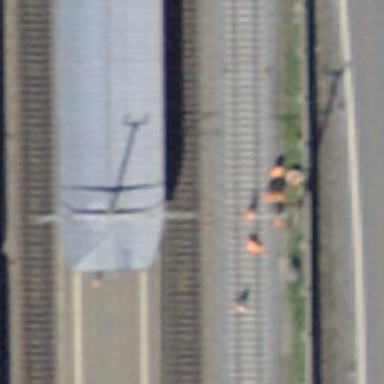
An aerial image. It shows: Stop position for public transport at railway stop.